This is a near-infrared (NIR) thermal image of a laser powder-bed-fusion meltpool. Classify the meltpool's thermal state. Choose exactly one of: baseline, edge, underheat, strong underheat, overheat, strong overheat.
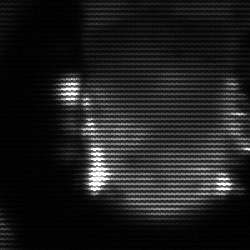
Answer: baseline